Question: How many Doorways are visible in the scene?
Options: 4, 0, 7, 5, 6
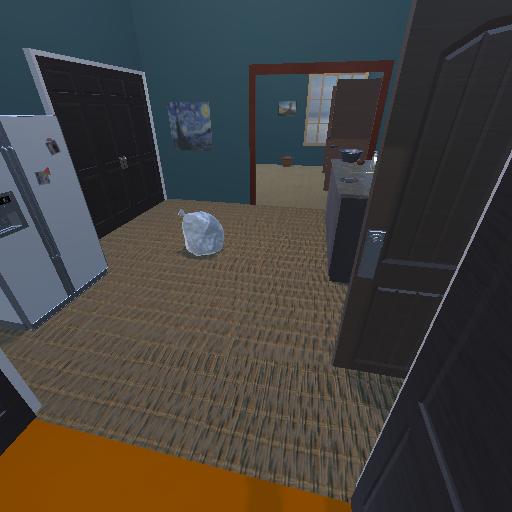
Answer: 4